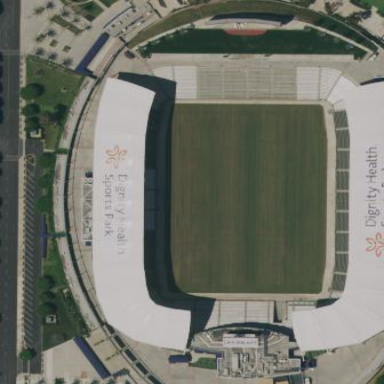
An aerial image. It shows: Stadium.